Interaction volume radius: 5 \u00c5
Interaction volume height: 20 \u00c5
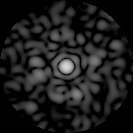
Disorder parameter: 0.8426